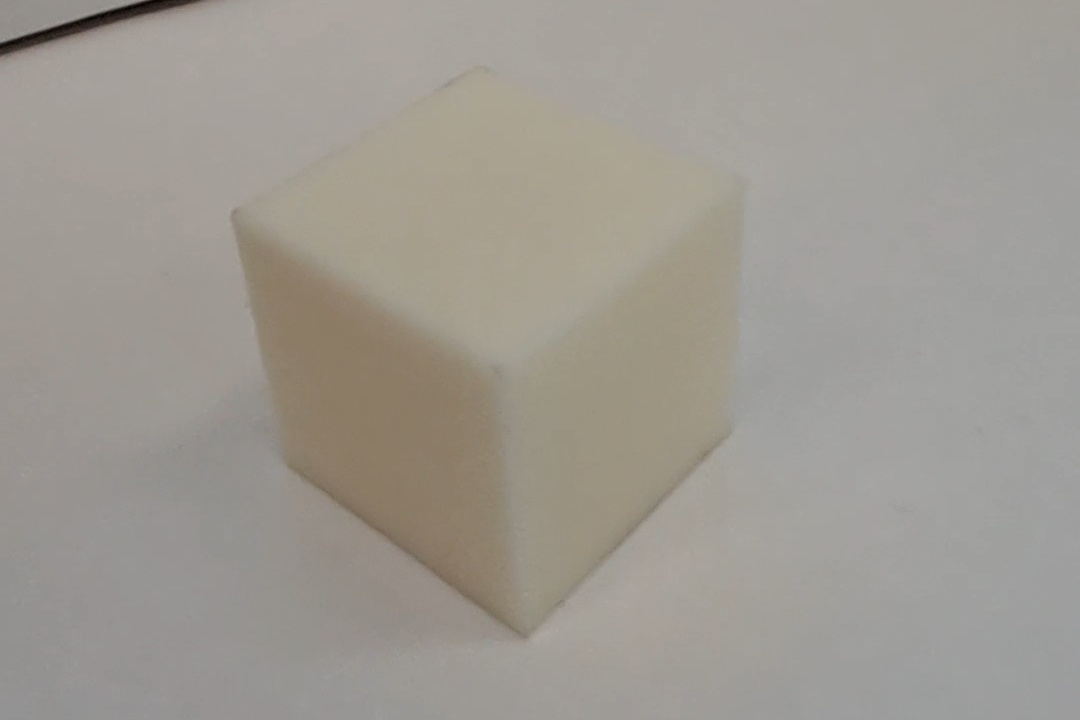
Label: Cuboid